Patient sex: F
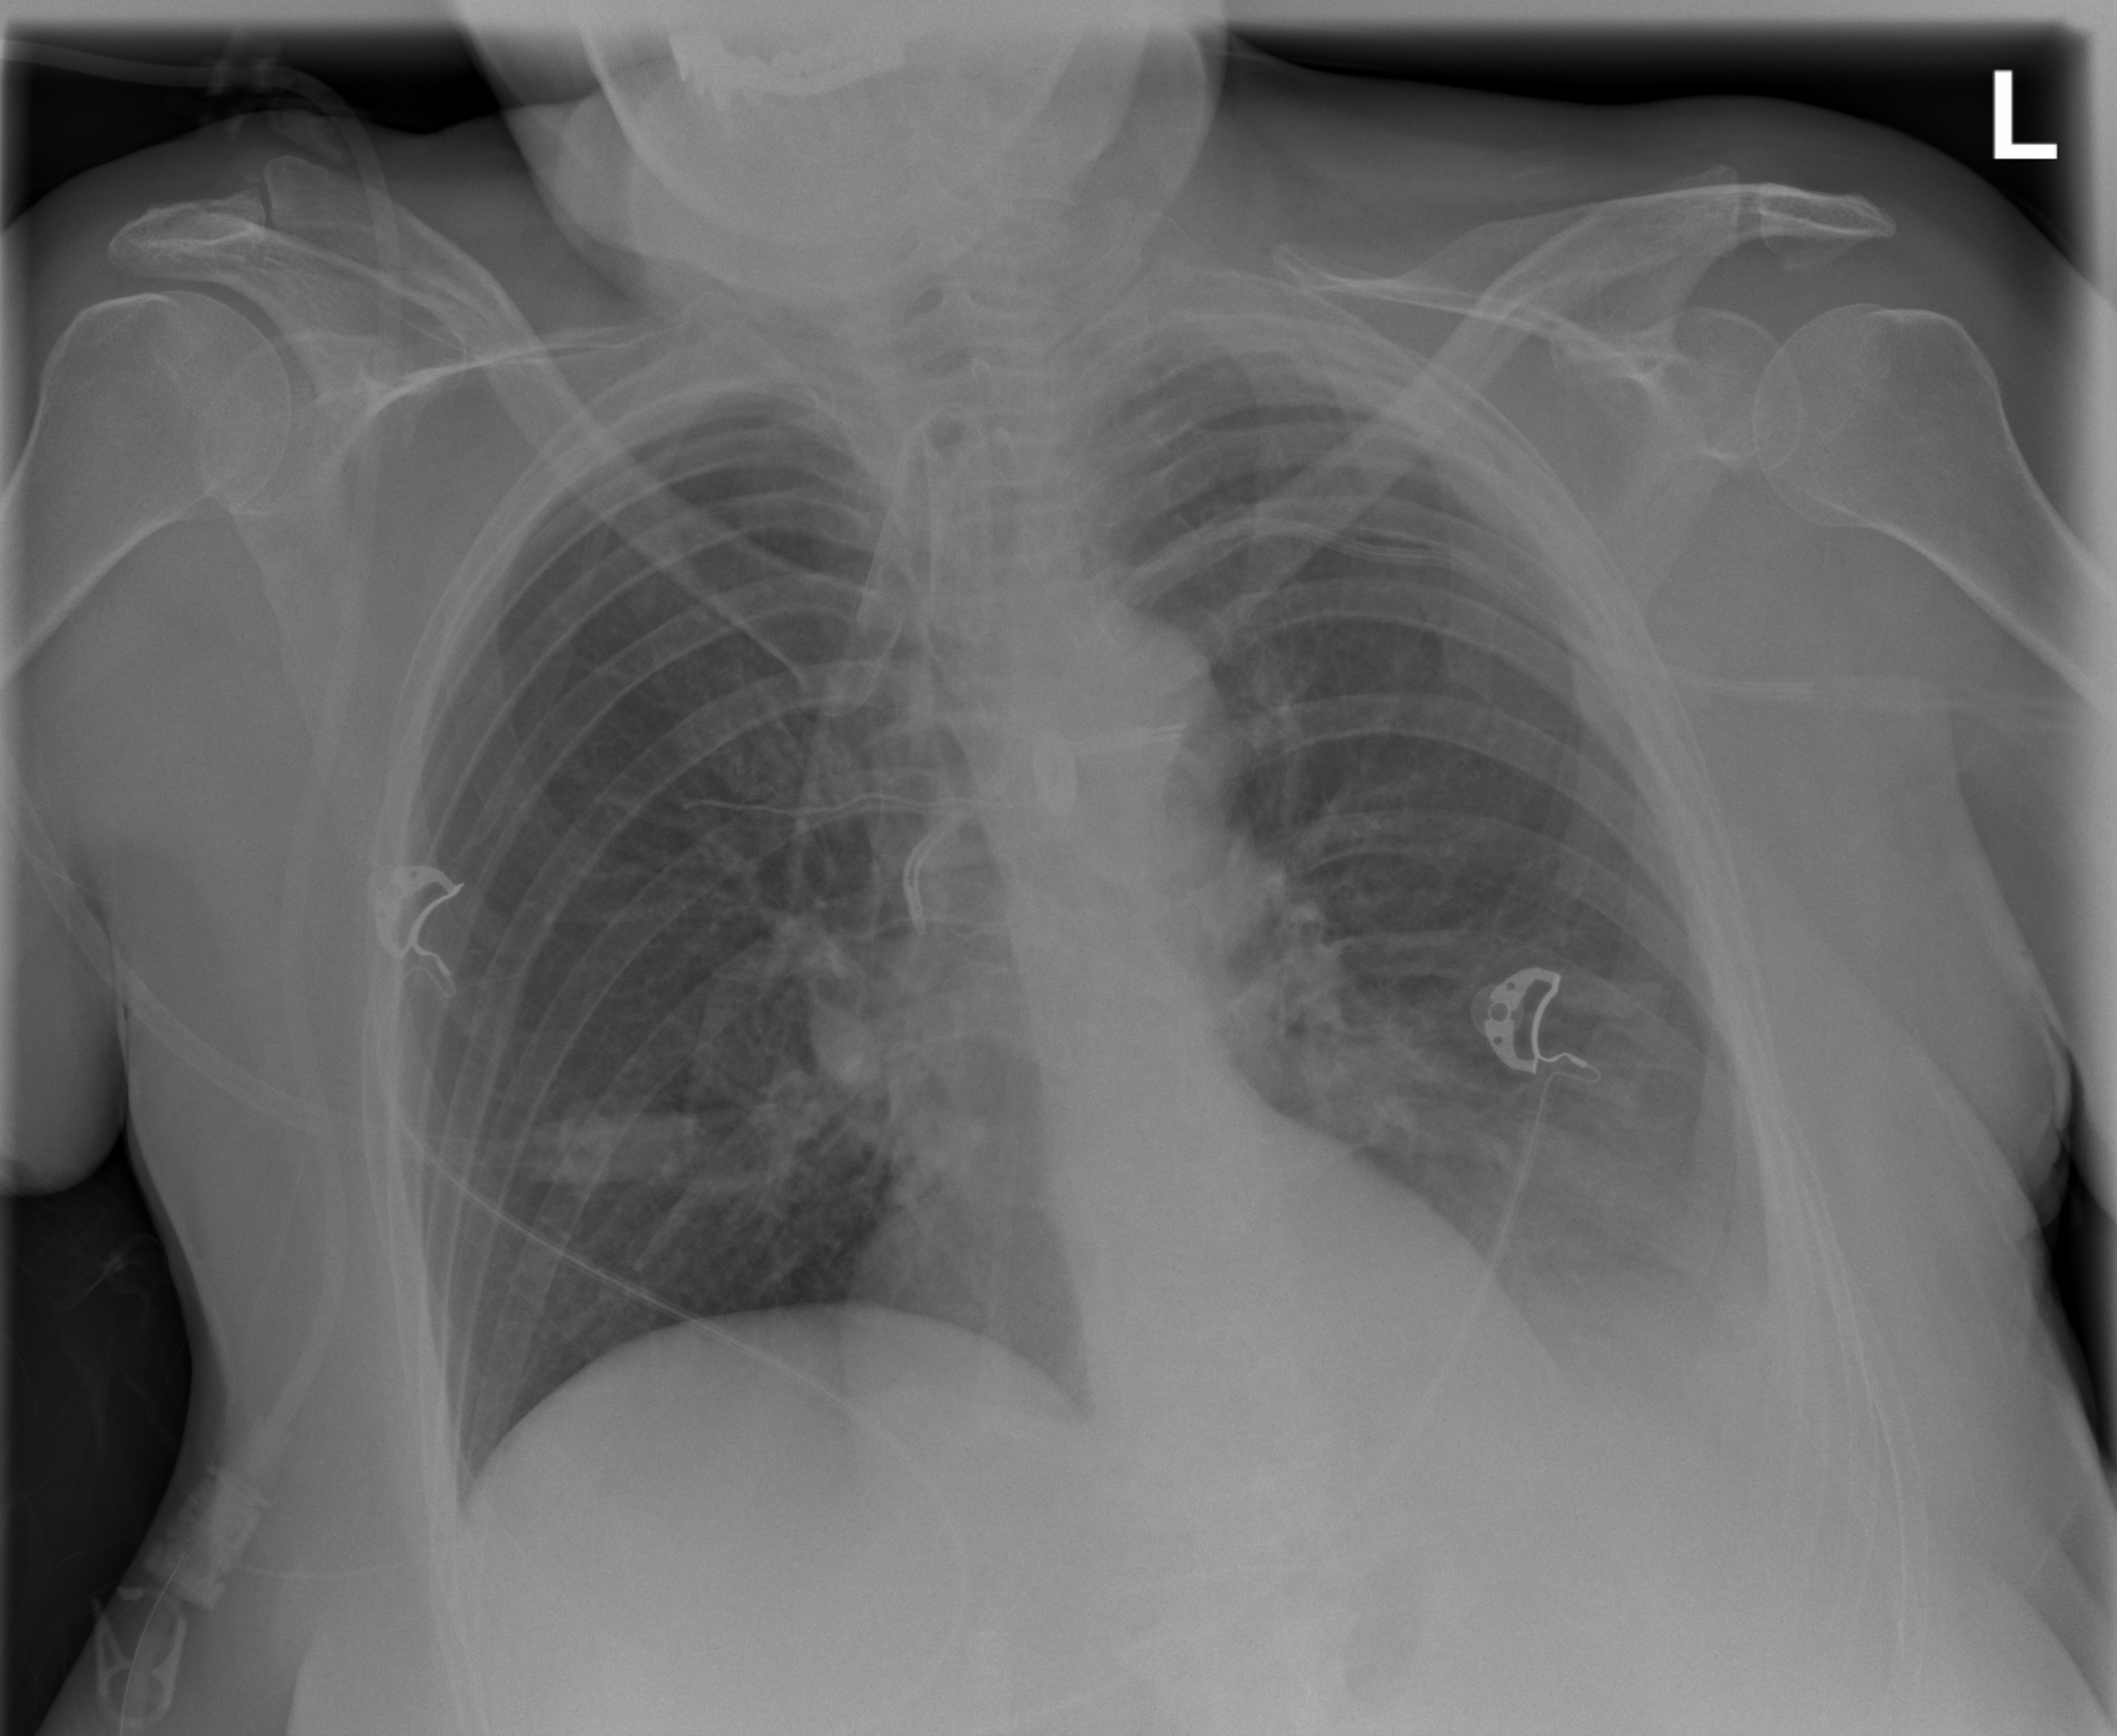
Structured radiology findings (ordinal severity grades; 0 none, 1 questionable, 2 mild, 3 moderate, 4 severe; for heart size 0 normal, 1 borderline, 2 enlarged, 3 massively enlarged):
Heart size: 0
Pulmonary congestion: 0
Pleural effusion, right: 0
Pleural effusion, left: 3
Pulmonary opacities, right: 0
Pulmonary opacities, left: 0
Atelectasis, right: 0
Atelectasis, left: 2